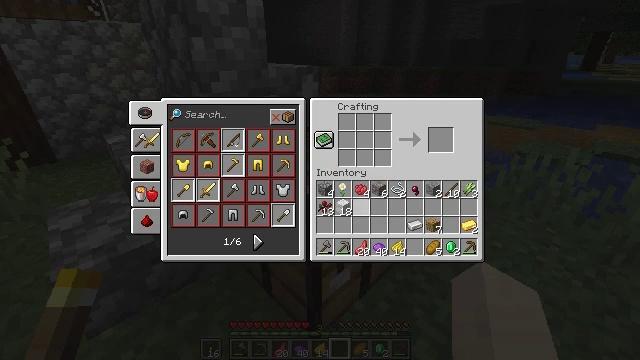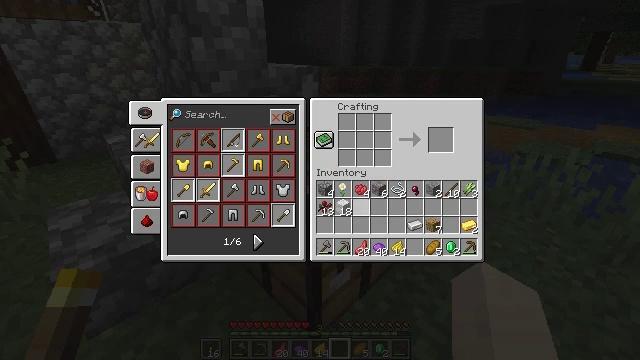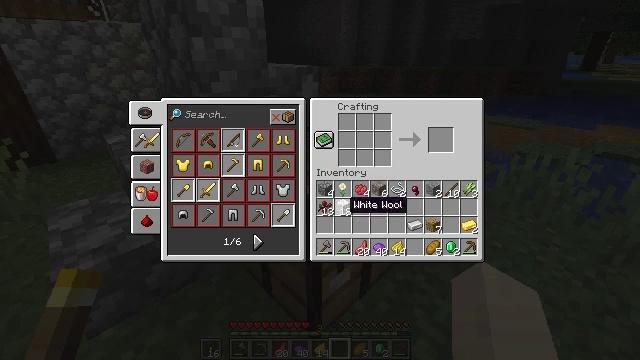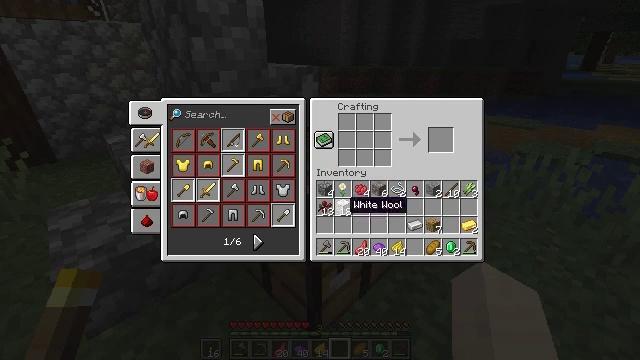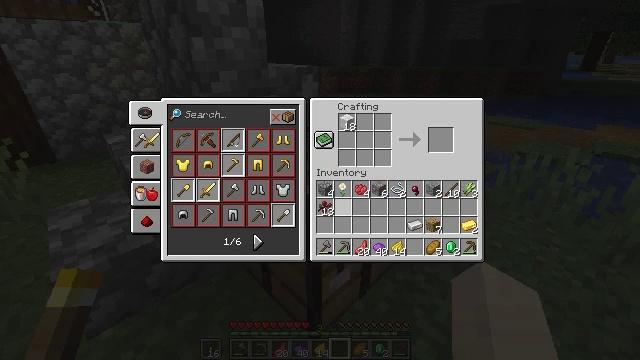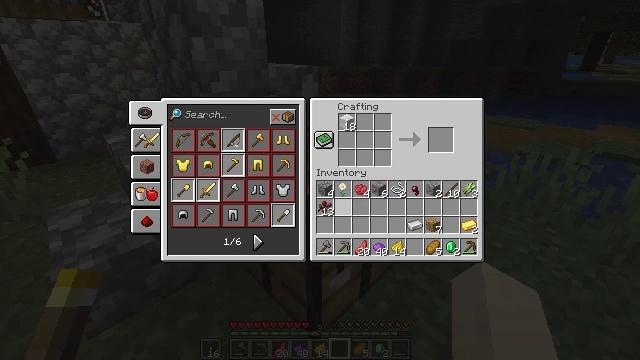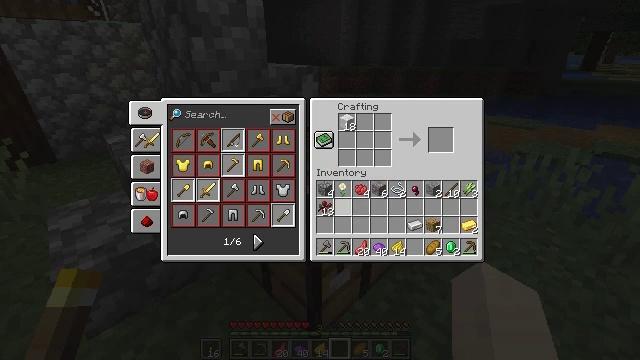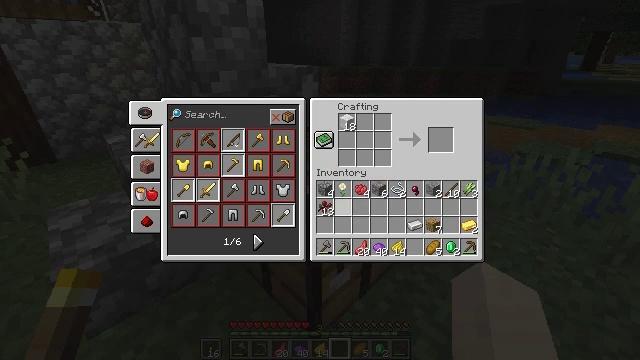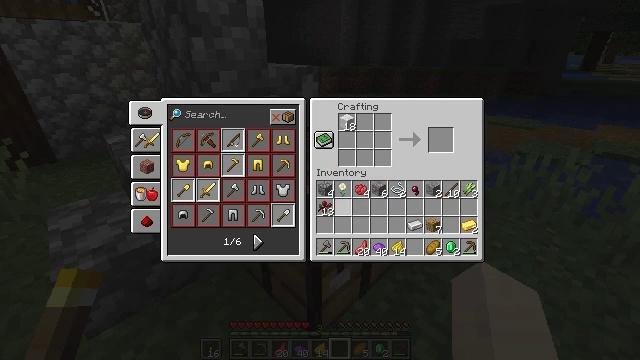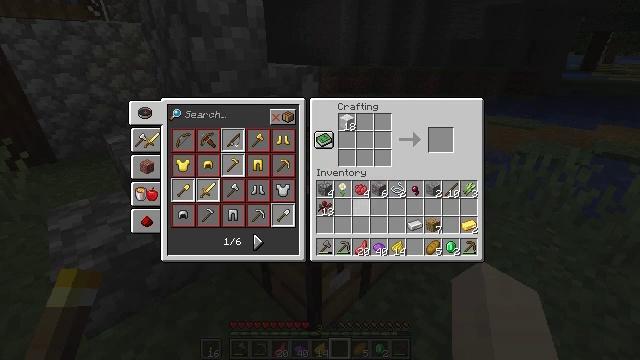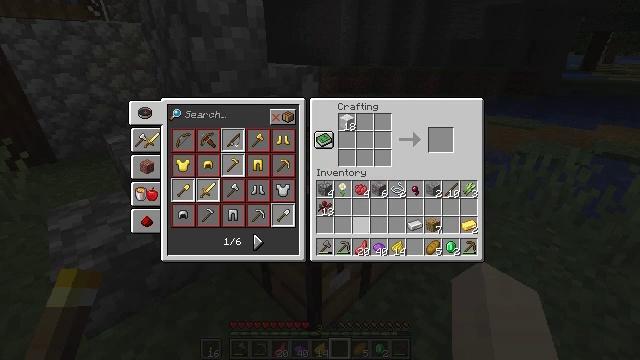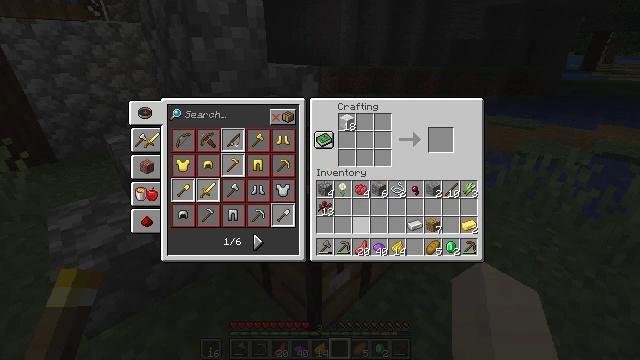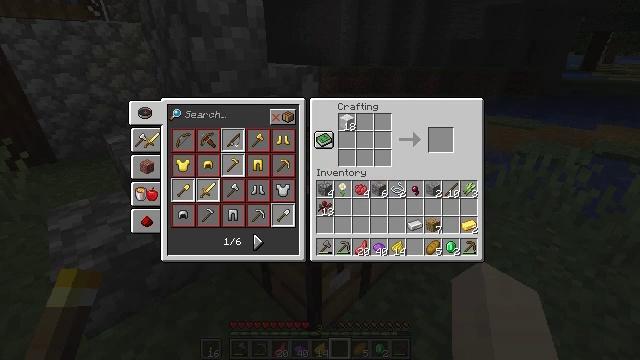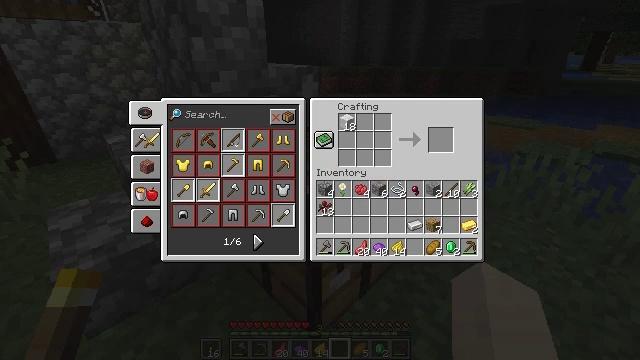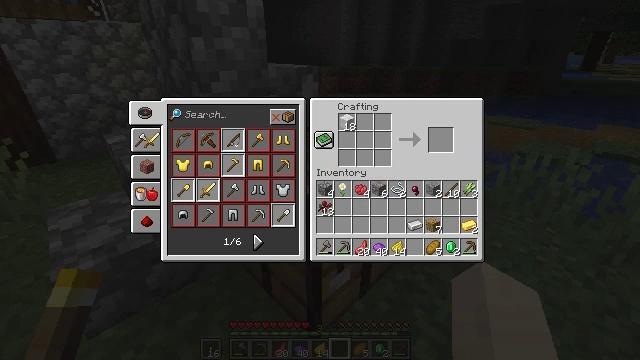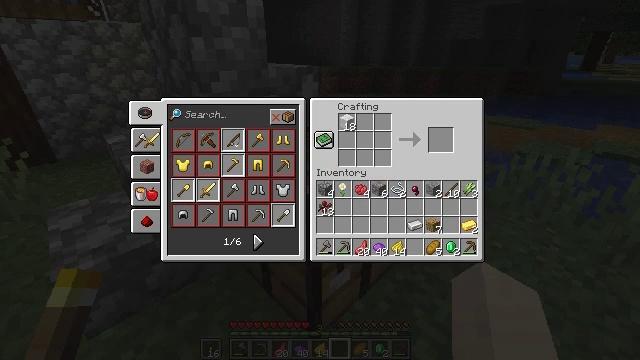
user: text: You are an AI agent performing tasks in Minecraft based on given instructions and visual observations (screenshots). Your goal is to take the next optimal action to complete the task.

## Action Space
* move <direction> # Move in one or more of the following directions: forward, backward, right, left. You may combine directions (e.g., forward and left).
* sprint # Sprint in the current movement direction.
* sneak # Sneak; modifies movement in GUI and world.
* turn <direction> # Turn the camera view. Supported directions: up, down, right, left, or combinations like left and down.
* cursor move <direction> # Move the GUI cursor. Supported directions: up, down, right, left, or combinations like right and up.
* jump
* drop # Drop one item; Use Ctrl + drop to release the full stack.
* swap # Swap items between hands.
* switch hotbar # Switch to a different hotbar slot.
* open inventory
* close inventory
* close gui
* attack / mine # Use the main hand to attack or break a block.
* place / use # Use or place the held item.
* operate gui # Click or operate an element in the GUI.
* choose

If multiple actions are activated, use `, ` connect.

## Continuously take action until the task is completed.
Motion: motion action
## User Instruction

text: Open the crafting table to make purple wool.
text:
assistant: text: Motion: sneak
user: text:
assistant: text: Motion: sneak, cursor move left
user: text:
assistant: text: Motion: sneak
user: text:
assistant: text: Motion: sneak, operate gui
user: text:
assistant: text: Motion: sneak, operate gui
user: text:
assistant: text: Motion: sneak, operate gui
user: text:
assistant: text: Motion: sneak
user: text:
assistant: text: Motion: sneak
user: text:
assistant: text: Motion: sneak, cursor move right
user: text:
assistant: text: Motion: sneak, cursor move right and down
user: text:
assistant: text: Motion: sneak, cursor move down
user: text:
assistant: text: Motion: sneak
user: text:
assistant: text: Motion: sneak
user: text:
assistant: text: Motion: sneak
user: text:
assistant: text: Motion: sneak
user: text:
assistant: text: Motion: sneak
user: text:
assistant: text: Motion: sneak
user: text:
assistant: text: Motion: sneak
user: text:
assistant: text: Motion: sneak
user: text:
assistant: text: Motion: sneak
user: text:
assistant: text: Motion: sneak, operate gui
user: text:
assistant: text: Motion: sneak, operate gui
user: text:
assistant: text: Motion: sneak
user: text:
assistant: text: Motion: sneak, cursor move right and up
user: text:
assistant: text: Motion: sneak, cursor move right and up
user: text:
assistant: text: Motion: sneak, cursor move up
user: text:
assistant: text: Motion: sneak
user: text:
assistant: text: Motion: sneak
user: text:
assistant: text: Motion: sneak, cursor move up
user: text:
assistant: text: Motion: sneak